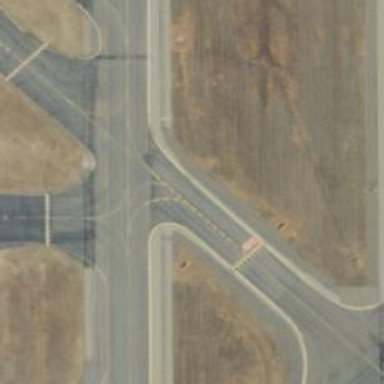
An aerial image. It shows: View of taxiway at the airport.